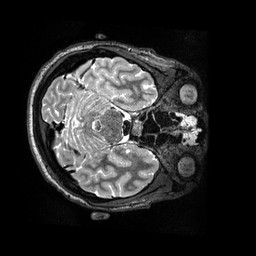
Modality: T2w
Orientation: axial
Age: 22
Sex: male
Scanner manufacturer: siemens
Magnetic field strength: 3 T
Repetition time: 3.2 s
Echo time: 0.564 s